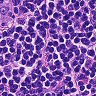
Metastatic tissue present: no